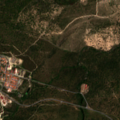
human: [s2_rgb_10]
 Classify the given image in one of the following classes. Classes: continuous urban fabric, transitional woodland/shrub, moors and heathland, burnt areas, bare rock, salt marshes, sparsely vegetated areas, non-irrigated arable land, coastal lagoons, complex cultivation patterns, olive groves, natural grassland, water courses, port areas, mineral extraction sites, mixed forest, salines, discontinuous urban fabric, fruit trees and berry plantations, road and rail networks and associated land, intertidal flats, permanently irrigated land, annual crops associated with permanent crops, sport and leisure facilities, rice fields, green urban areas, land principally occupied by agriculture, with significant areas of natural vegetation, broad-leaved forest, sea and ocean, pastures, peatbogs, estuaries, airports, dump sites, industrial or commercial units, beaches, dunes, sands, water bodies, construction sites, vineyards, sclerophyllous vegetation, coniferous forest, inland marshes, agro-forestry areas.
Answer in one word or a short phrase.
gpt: agro-forestry areas